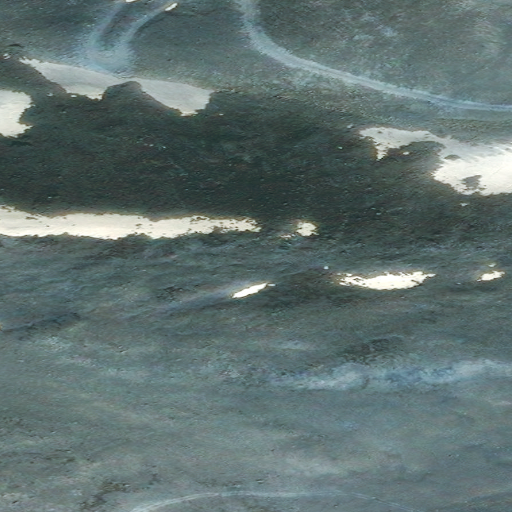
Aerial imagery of mountain in Alaska named Little Mountain containing only unknown